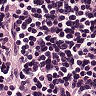
Metastatic tissue present: no